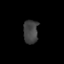
Tissue: skin
Cell type: Fibroblasts
Senescence score: 0.7732
Nuclear area (px): 345
Mean DAPI intensity: 65.055